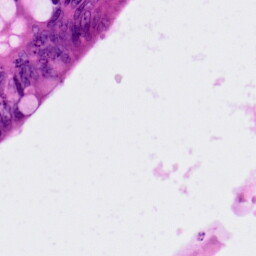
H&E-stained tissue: Colon